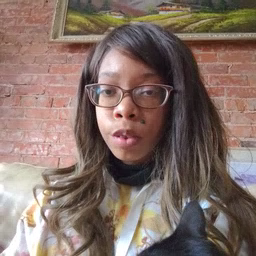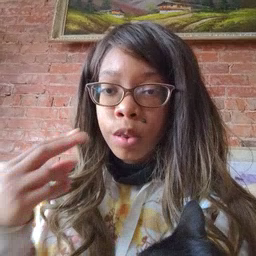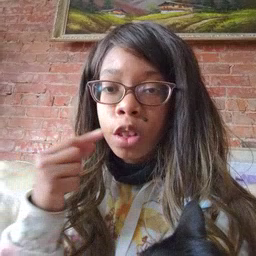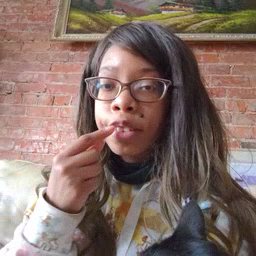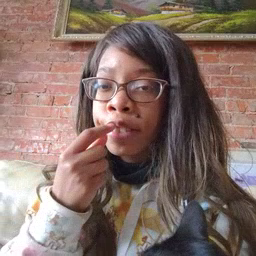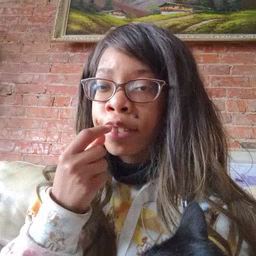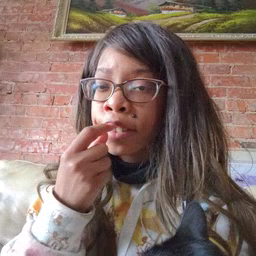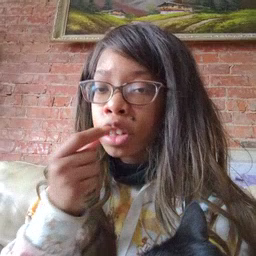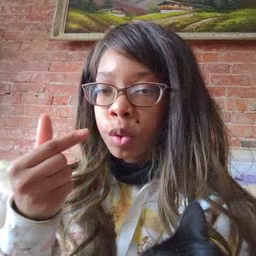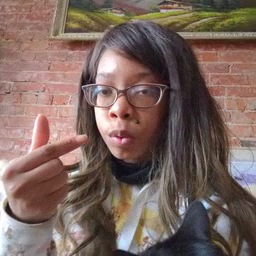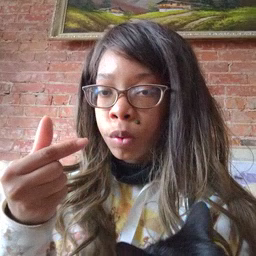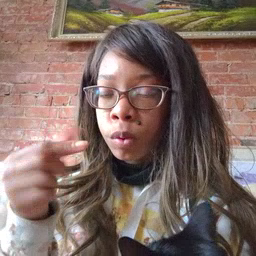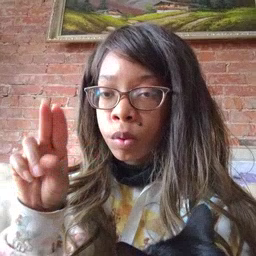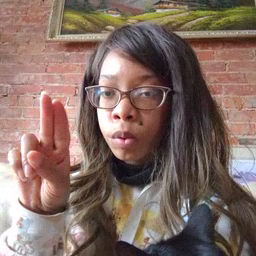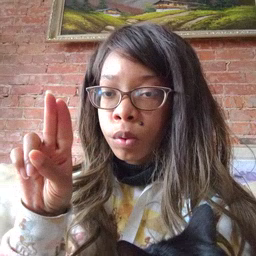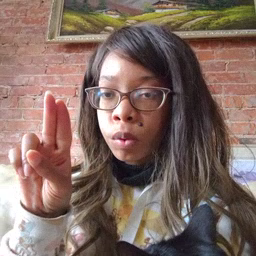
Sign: gum